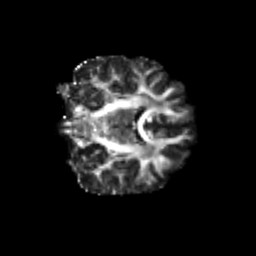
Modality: FA
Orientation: coronal
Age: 24
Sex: male
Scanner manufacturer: siemens
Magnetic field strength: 3 T
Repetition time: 3.5 s
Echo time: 0.125 s